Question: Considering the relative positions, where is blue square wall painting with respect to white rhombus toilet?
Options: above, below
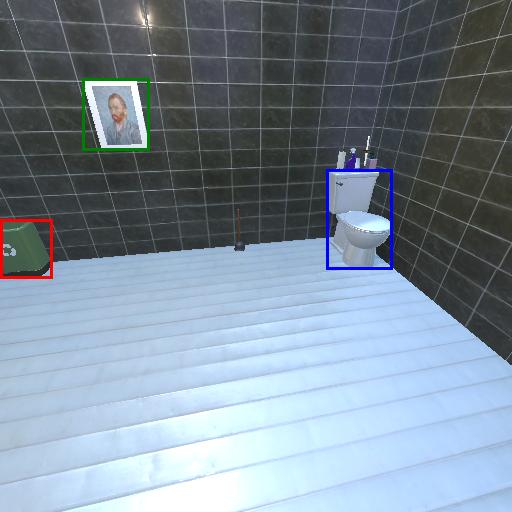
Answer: above